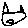
Label: cat